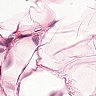
Metastatic tissue present: no